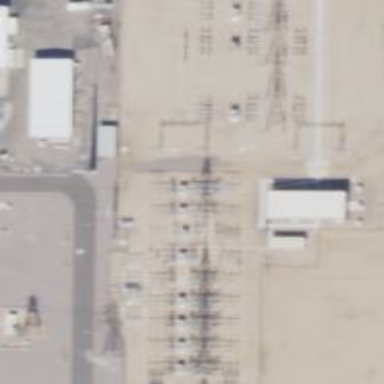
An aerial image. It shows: Switch used for power control.